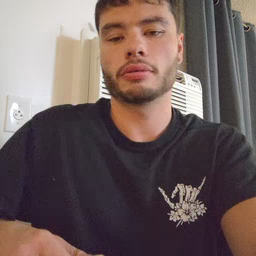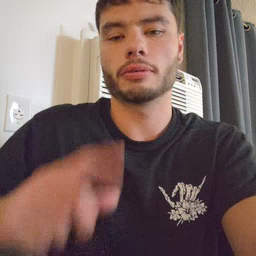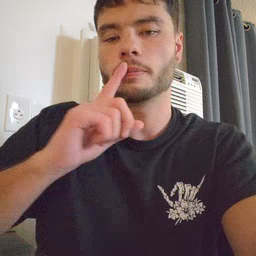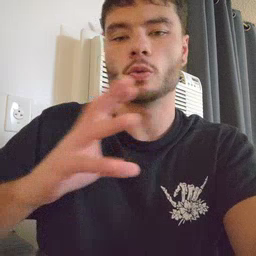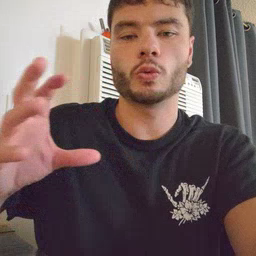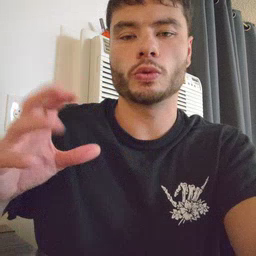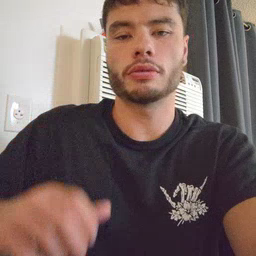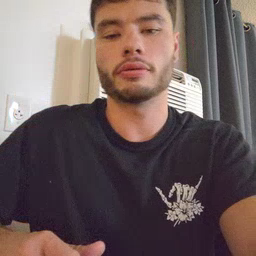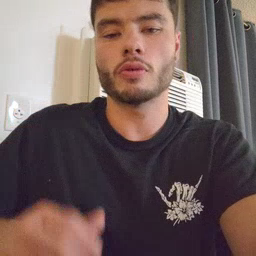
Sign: balloon